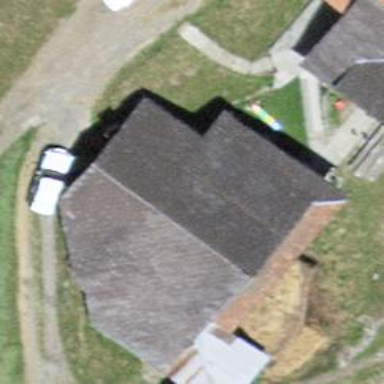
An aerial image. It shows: Rural barn.